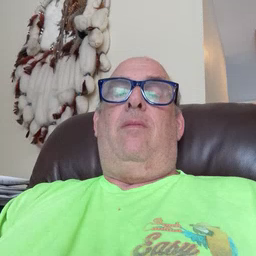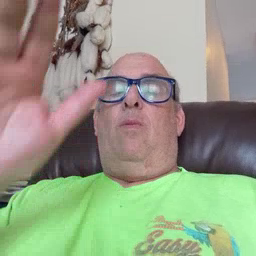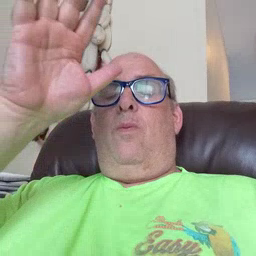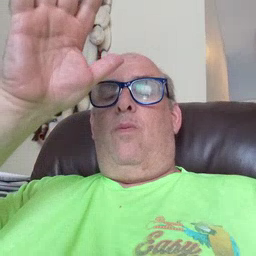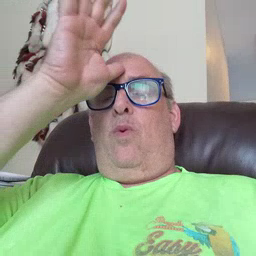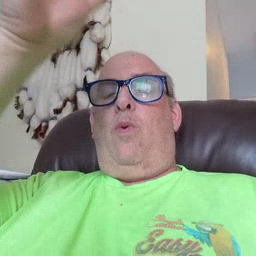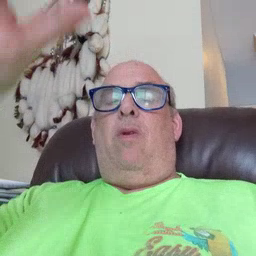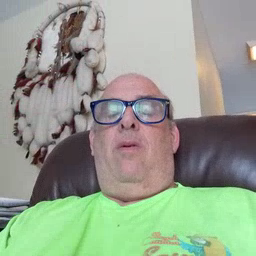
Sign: grandpa